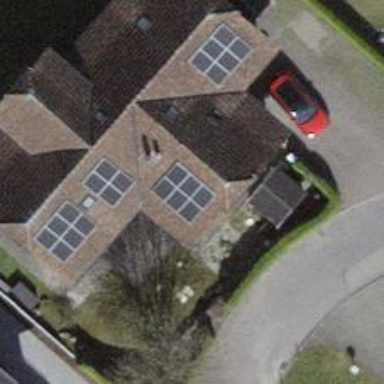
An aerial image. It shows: Solar photovoltaic panel generator.